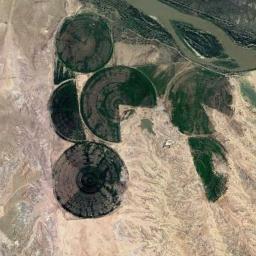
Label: circular_farmland